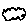
Label: cloud